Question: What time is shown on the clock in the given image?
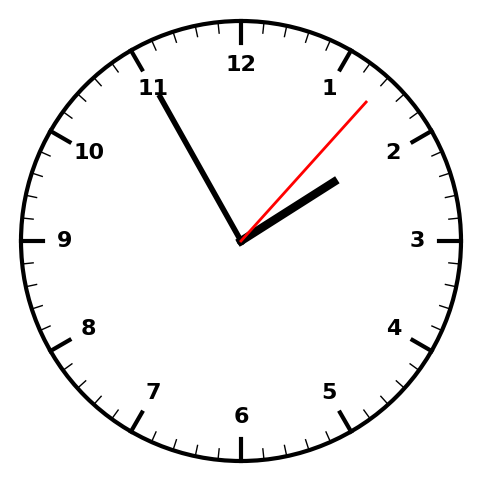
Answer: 01:55:07